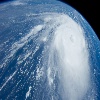
Label: cloud